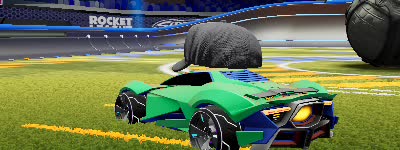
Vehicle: werewolf